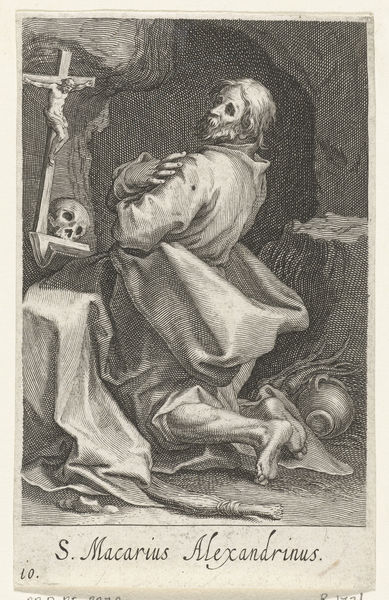
Titel: Heilige Macarius van Alexandrië als kluizenaar
Künstler: Boëtius Adamsz. Bolswert
Standort: Amsterdam
Institution: Rijksmuseum
Schlagwörter: homme, mort, prière, croix, vanité, religion, crucifix, religieux, repentant